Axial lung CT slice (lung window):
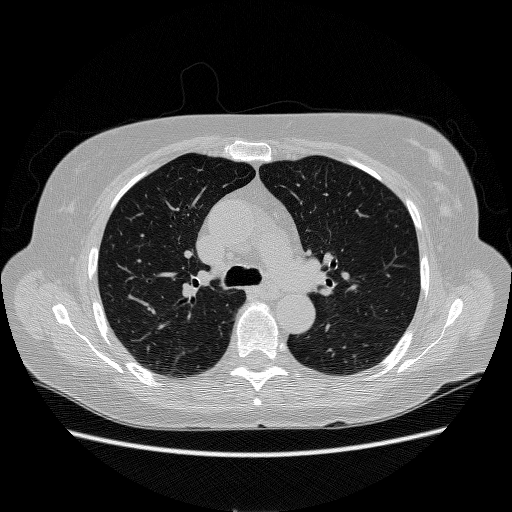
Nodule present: no